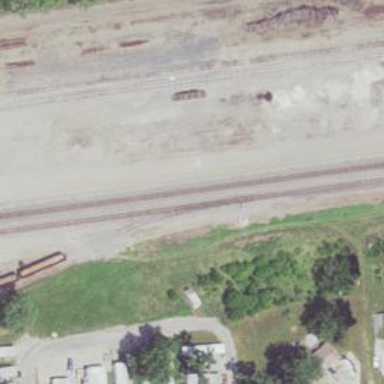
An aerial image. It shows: Rail spur service.